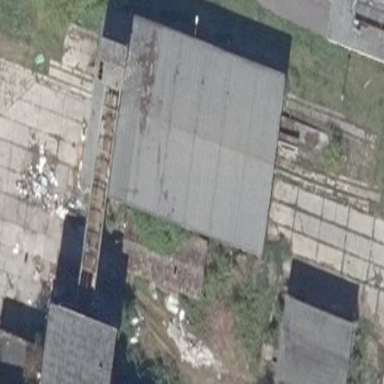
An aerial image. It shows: Industrial building.